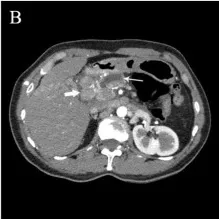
Preoperative imaging examination of the patient. Abdominal arterial phase CT imaging suggested the presence of a 4 cm irregular mass with inhomogeneous enhancement in the pancreatic head (denoted by thick arrow in A), along with enlarged lymph nodes around the head of the pancreas (approximately 2cm in diameter, thick arrow in B), and ,an dilated main pancreatic duct with maximum width of 8mm (denoted by thin arrow in B).
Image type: radiology (ct)